Aerial crown-view tile of a tropical tree (Barro Colorado Island, Panama), acquired 20250124:
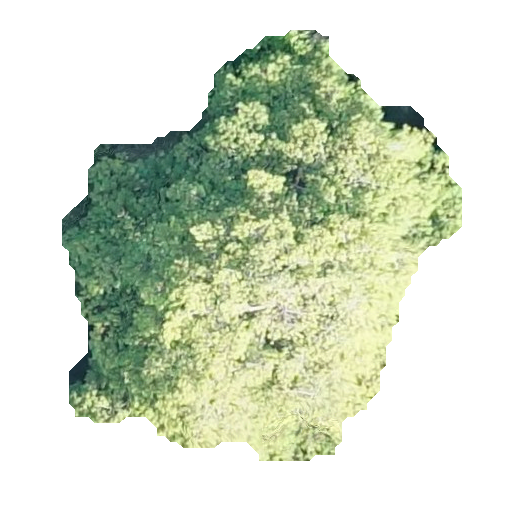
Species: Virola surinamensis
GBIF accepted scientific name: Virola surinamensis
Crown area: 171.2 m²